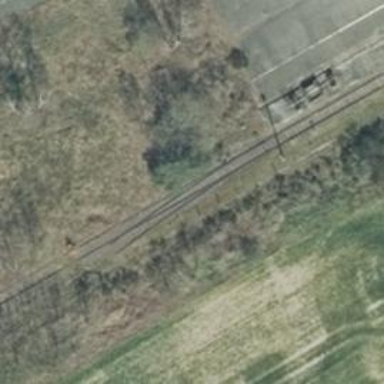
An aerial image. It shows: Abandoned railway yard.